Field crop: maize
Growth stage: 2
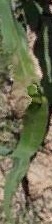
Species: maize